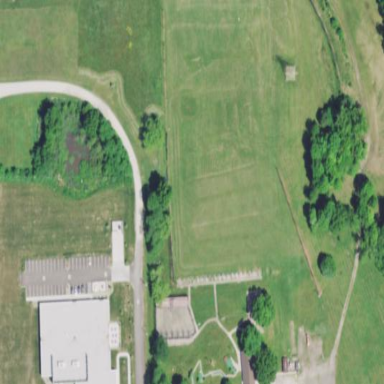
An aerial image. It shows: Grassy area designated as driving range for golf.